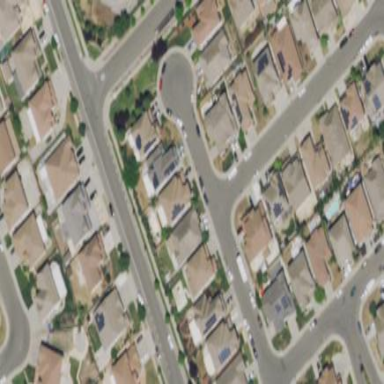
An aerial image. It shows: Residential road with sidewalks on both sides.